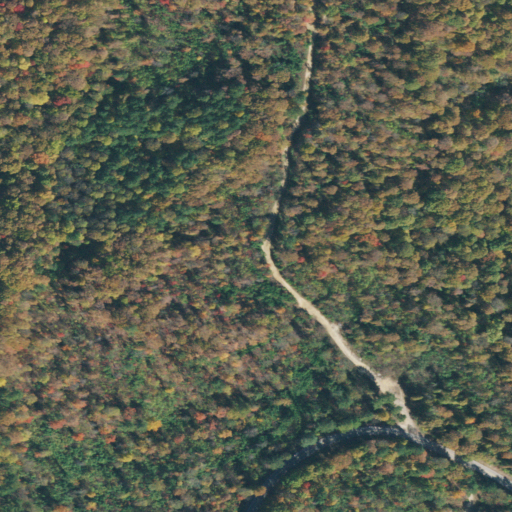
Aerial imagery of mountain in Tennessee named Bunker Hill containing deciduous forest, open development, mixed forest, grassland, and shrub